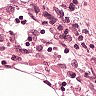
Metastatic tissue present: no